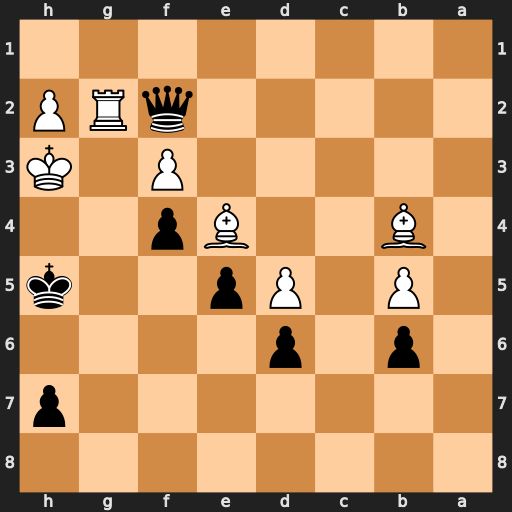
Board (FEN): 8/7p/1p1p4/1P1Pp2k/1B2Bp2/5P1K/5qRP/8
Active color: b
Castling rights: -
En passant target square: -
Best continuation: Qh4#